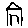
Label: house